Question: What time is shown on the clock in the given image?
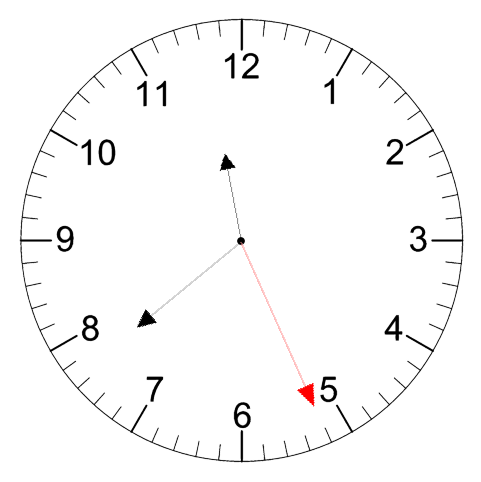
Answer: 11:38:26